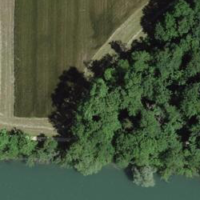
EUNIS habitat code: 52
Species observed at this site:
Scilla bifolia